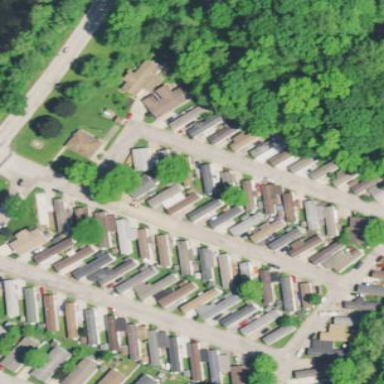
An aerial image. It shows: Residential area designated as trailer park.